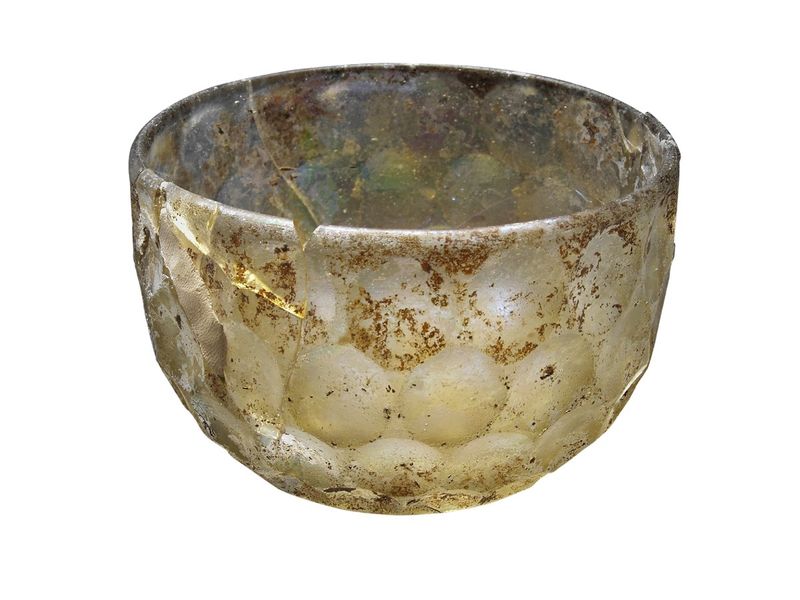
Standort: Hamburg
Institution: Museum für Kunst und Gewerbe Hamburg
Schlagwörter: glas, schale, becken, geschliffen, zierobjekte, kugelschliffdekor